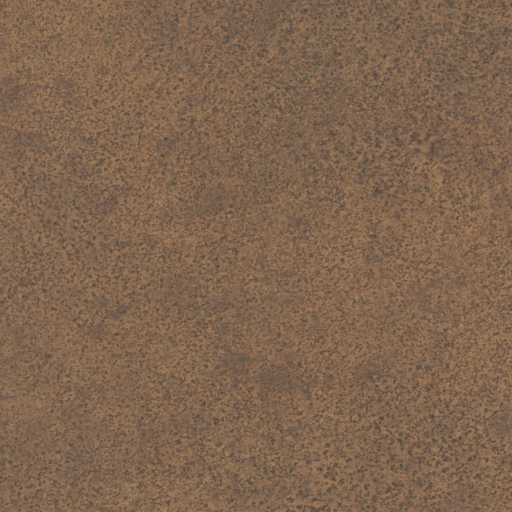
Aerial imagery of plain(s) in New Mexico named Rattlesnake Flat containing only shrub